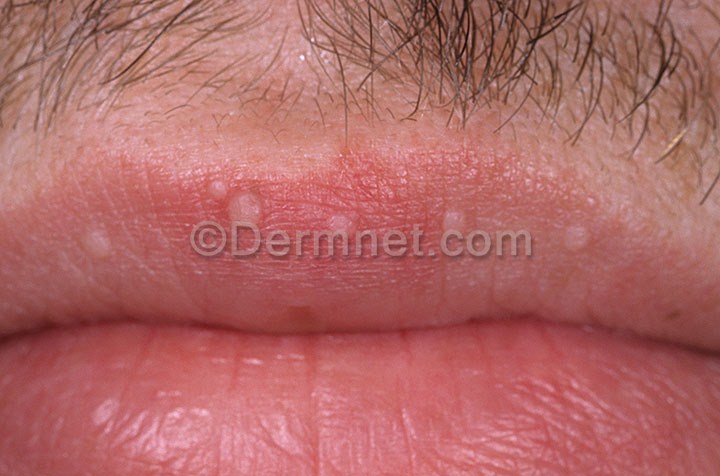
Disease: Warts Molluscum and other Viral Infections